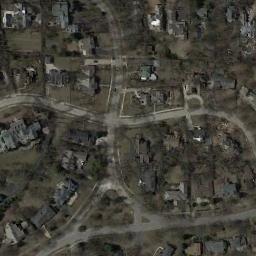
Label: medium_residential